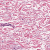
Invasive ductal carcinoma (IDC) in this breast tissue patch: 0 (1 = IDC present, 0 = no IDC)